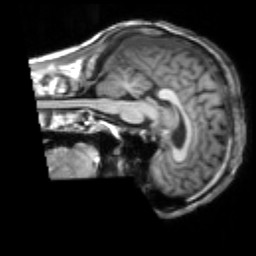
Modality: T1map
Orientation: sagittal